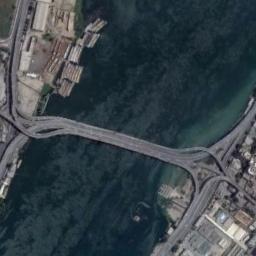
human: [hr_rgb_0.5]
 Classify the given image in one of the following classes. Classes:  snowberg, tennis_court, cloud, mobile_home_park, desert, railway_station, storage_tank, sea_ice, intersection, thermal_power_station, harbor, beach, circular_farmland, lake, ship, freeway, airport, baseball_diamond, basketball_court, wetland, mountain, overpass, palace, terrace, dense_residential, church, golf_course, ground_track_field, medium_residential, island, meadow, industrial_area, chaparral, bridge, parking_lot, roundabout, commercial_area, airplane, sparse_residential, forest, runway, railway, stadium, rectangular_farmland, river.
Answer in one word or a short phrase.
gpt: bridge